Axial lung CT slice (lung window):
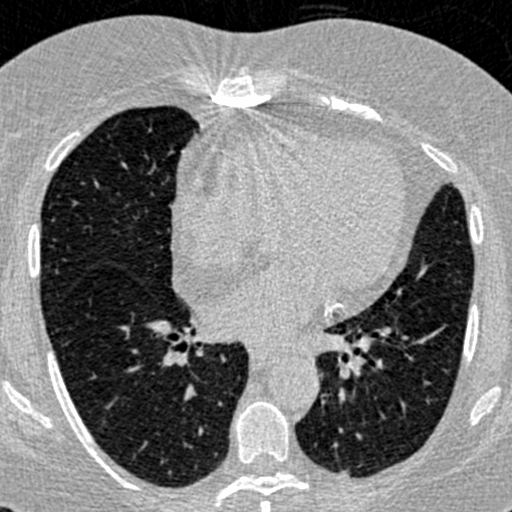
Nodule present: yes
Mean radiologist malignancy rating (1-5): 3